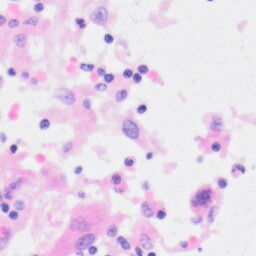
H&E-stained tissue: Kidney